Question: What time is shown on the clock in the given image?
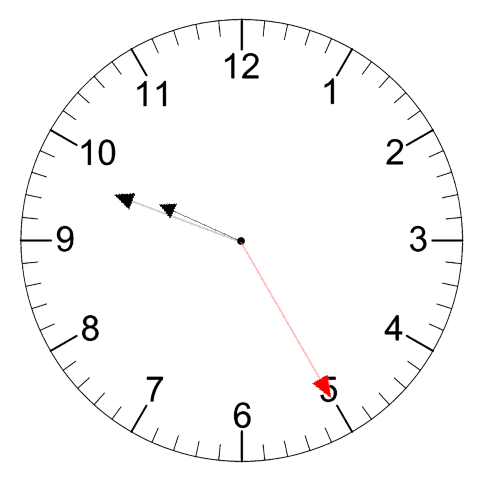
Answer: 09:48:25